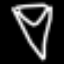
Label: diamond